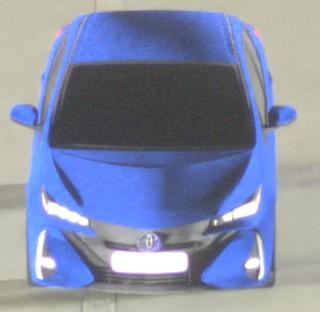
Make: Toyota
Model: Prius 1.8 Plug-In Hybrid
Detailed model: Prius (XW5) Plug-In
Model produced from: 2019/07
Model produced until: 2020/07
Doors: 5
Color: blue
Road condition: dry road
Daytime: midday
Contrast: medium contrast